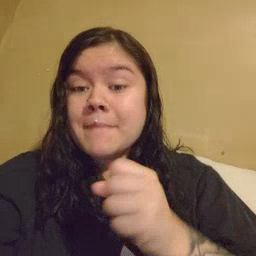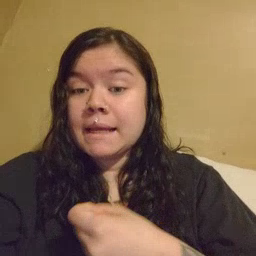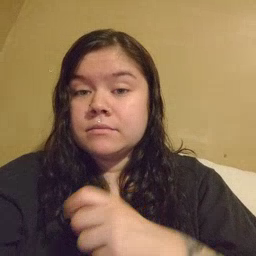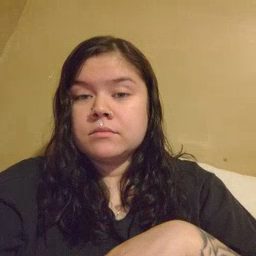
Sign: make